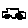
Label: car